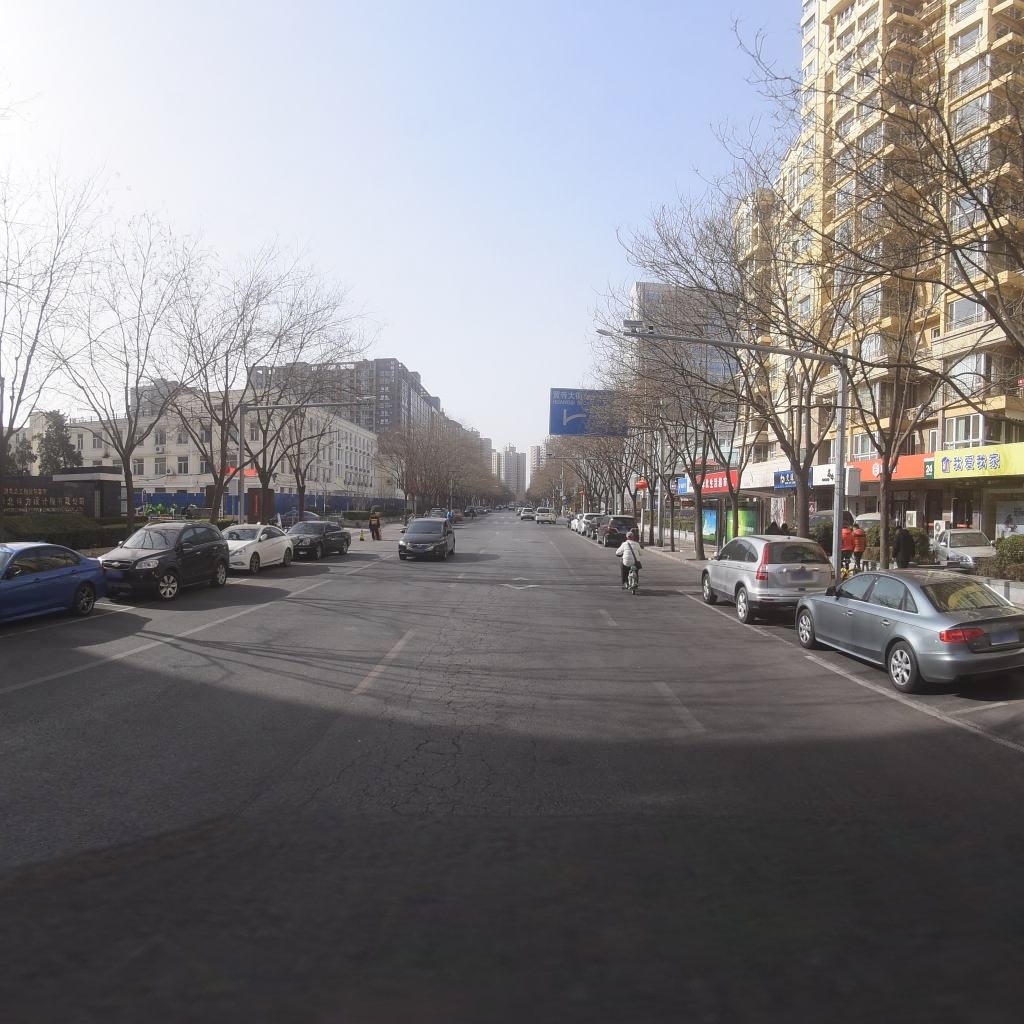
Region: Xicheng
Road damage annotations: alligator crack